Question: If you have used the Google Maps web app on your iphone or ipad you know what i am talking about. You can't see my fingers in this screen grab, but this is mid-pinch (if you will) zooming out. The detailed area was the initial map viewing area and the blurry bit outside is the extra map that has come into view mid-pinch.

The pinch-to-zoom function that uses the gesture touch input scales the map currently in view live in a way that is so smooth it looks like magic. We are trying to scale images and reproduce this smooth scaling. Does anyone know how they do it?
We don't know if it's a single 'img' element being scaled. Or maybe all the 'img' elements in their relative grid matrix somehow being all scaled at once (this seems a bit unlikely). Maybe it's lots of 'canvas' elements.. or one big 'canvas' element (which we also doubt after a reasonable amount of testing). Please, any suggestions, ideas or answers (if you're from Google) would be great.
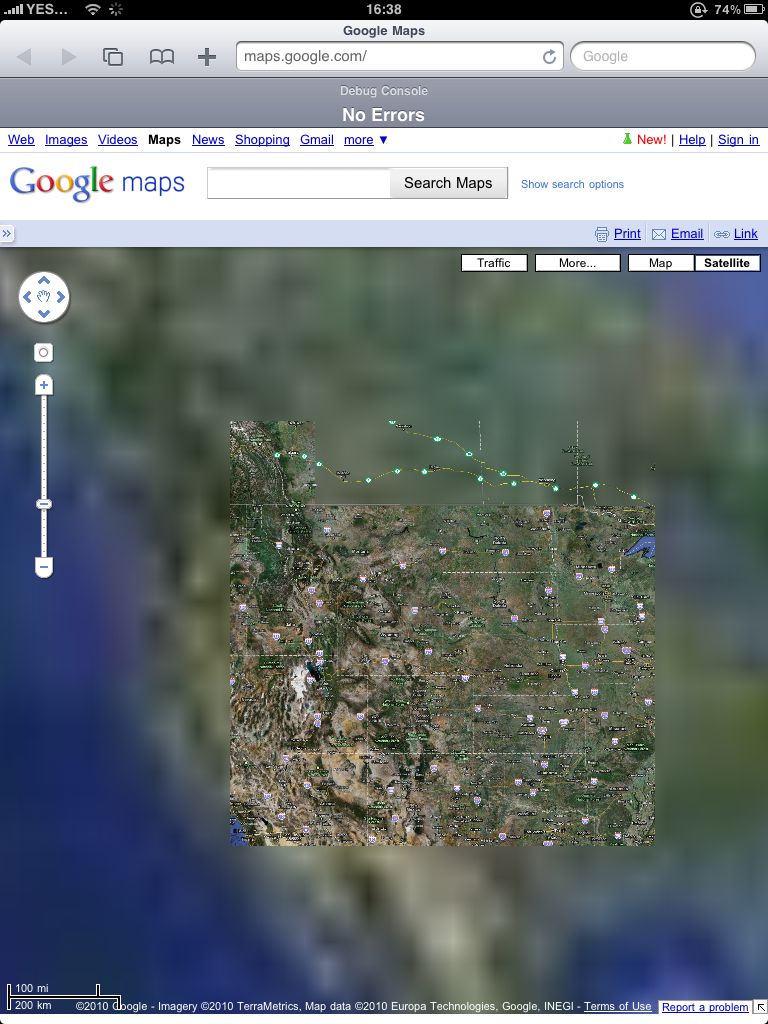
Answer: CSS3 <URL>